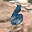
Label: 6